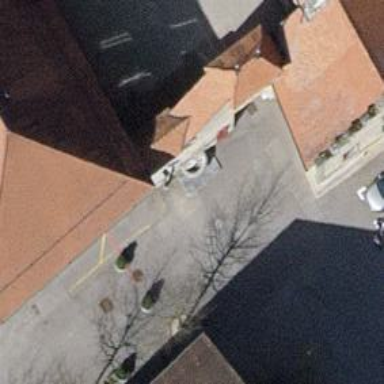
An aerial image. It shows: Building surrounded by wall.